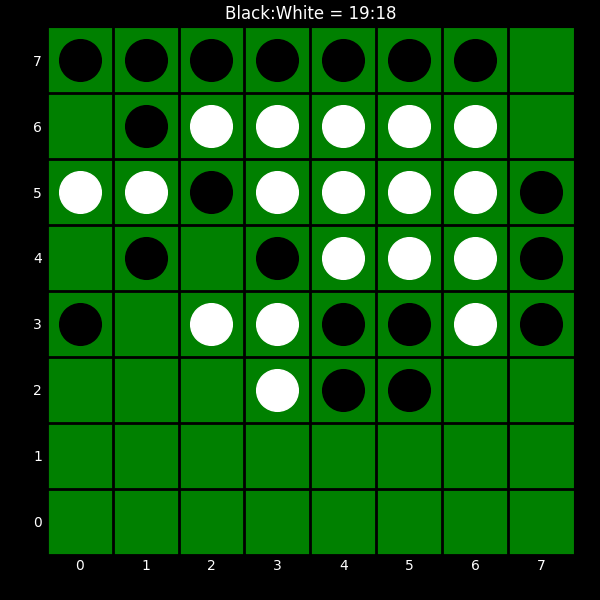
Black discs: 19
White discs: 18